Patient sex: F
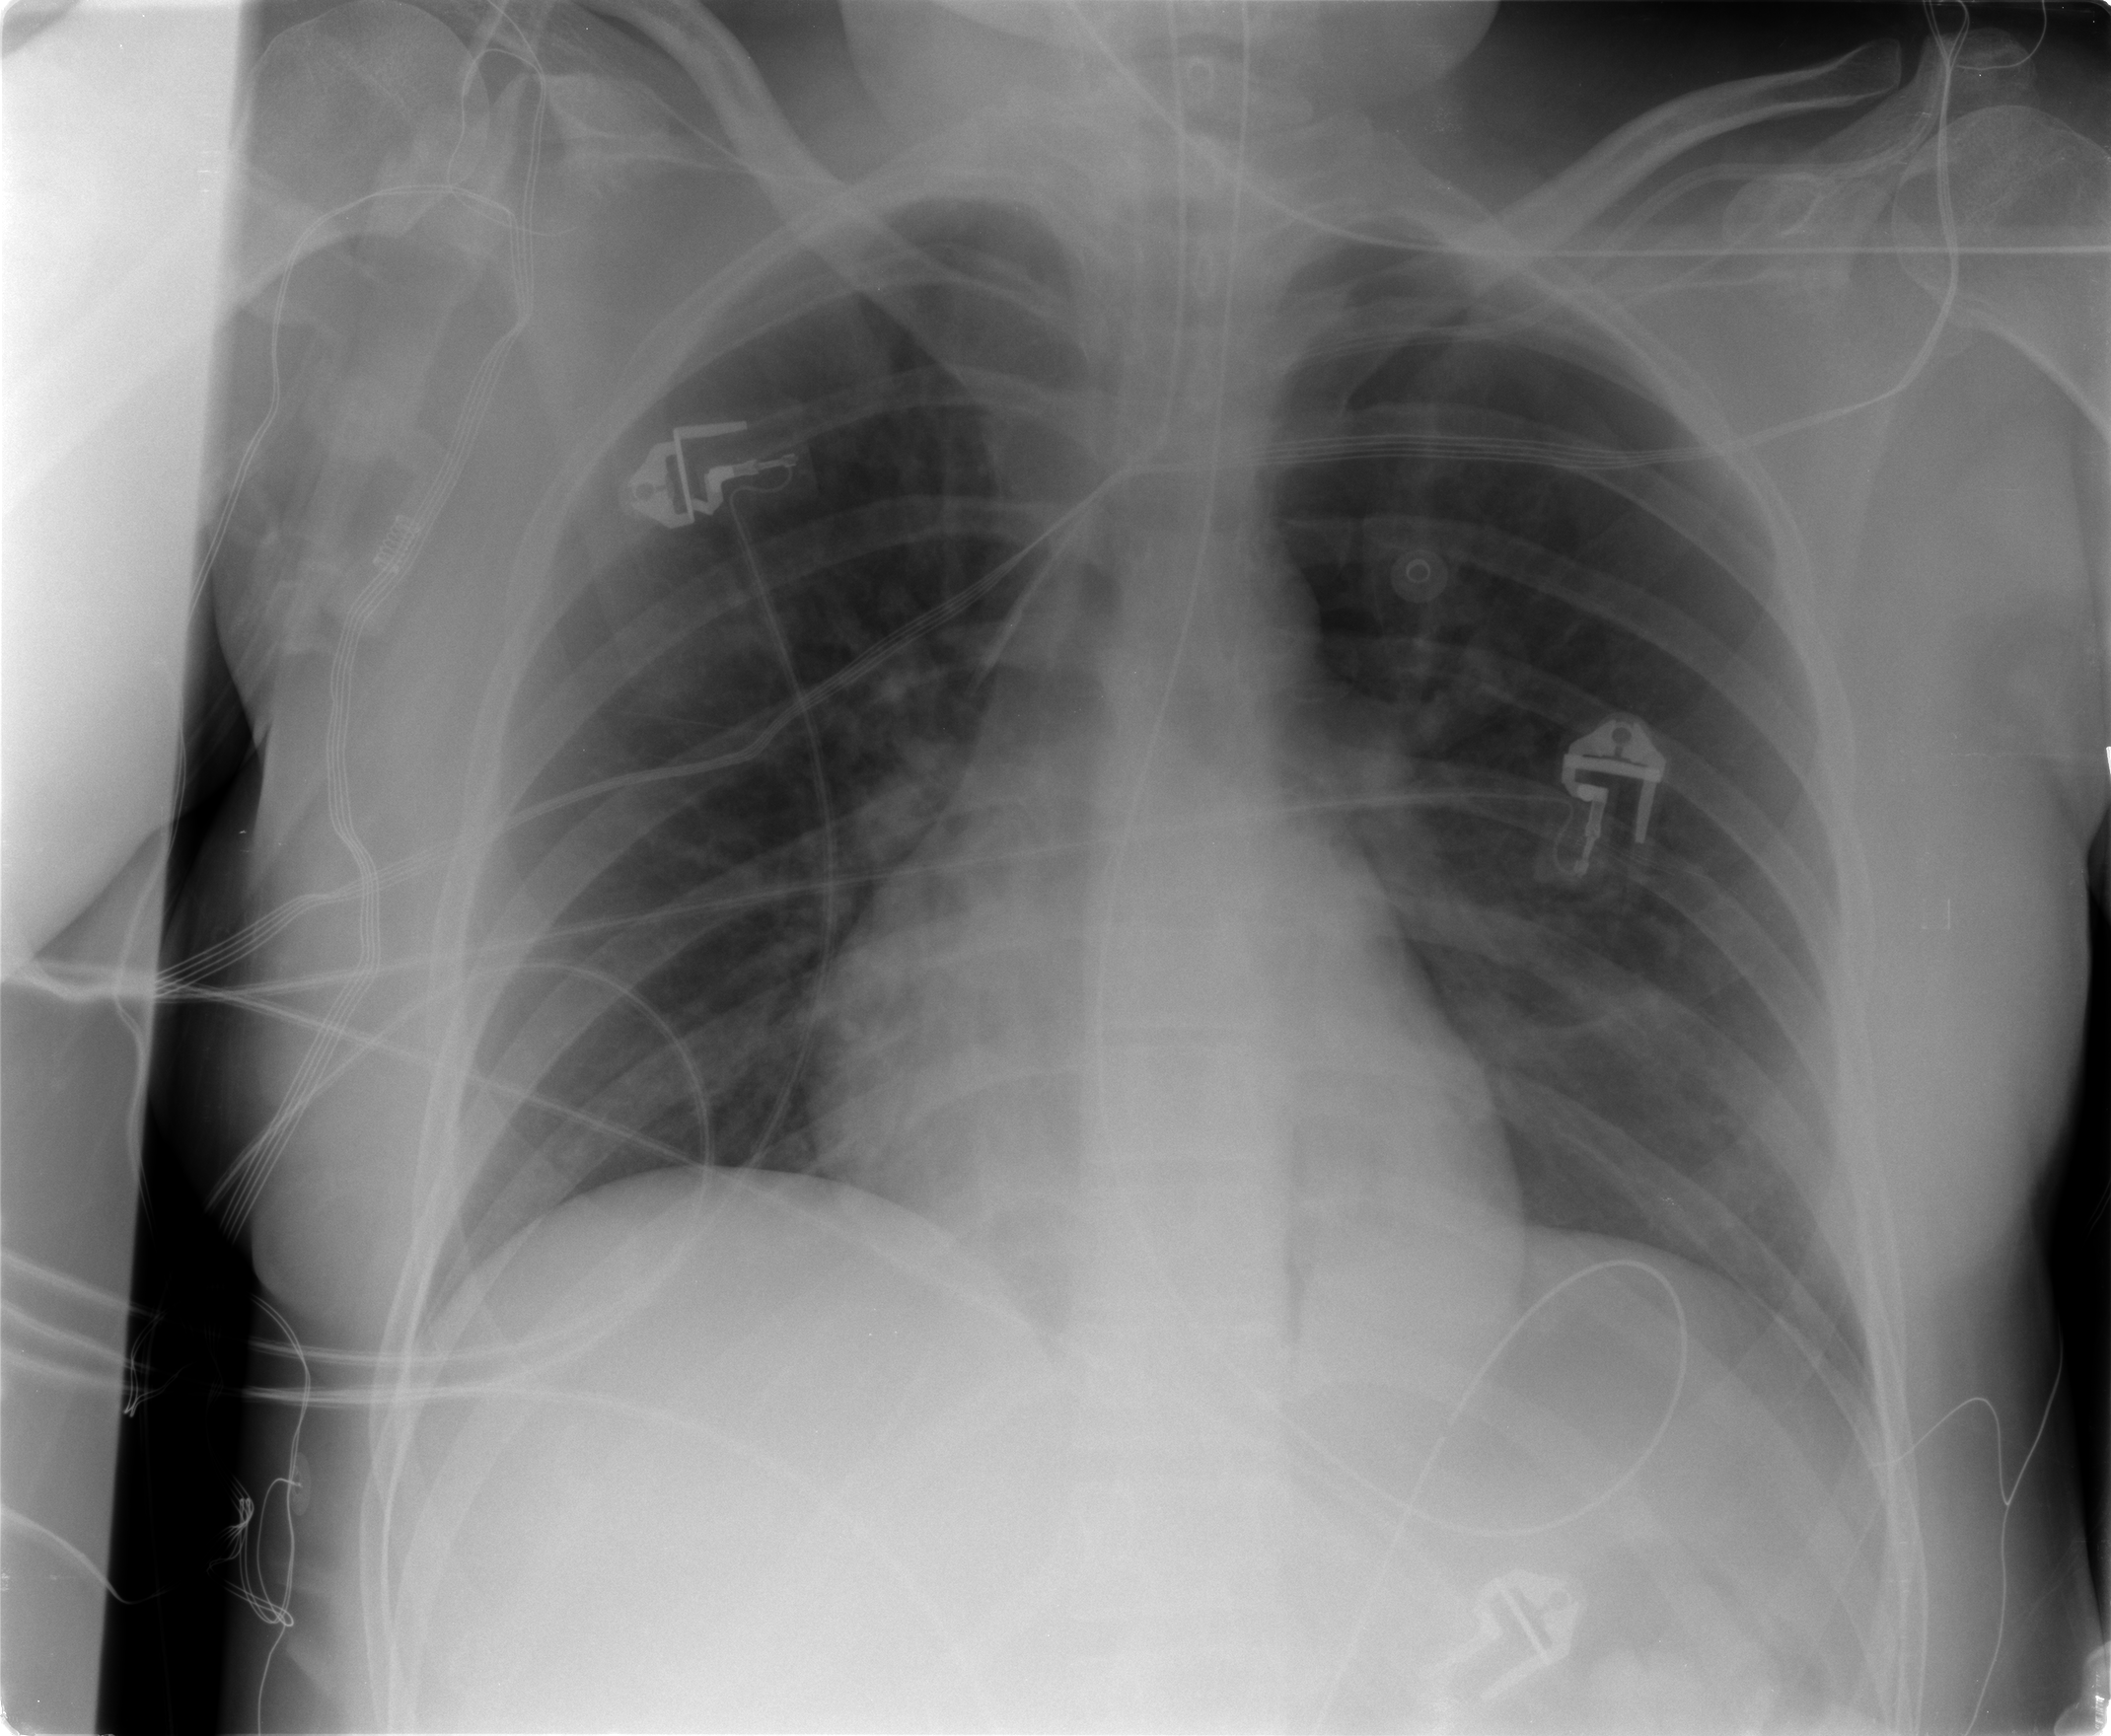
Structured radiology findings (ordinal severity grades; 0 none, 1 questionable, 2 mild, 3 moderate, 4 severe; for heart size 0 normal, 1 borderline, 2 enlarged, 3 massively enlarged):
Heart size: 0
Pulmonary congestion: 0
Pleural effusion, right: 0
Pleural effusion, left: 0
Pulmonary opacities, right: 0
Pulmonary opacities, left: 0
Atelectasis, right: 1
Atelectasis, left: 2